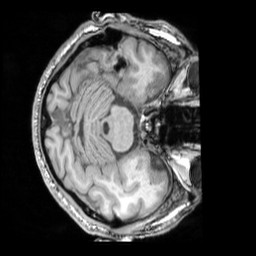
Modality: T1w
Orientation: axial
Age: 64
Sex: male
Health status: ill
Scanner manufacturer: siemens
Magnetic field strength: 3 T
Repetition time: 1.7 s
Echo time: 0.00418 s